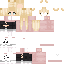
A female human skin with pale skin, wearing blonde long hair dressed in a blue hoodie and black pants, featuring a closed mouth.